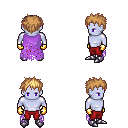
a pixel art fantasy rpg character, male body template, dark elf, purple skin, maroon tattered cape, red pants, light blonde bedhead hairstyle, gold gloves, metal boots, four views (front, back, left, right), 2x2 character sprite sheet, small pixel art, hard edges, no anti-aliasing